Question:
how do i get opening and closing balance for each productCode using the screenshot table.
sql server 2008.
From the shot, the product code 1 has been issued twice and the last balance reflects the current balance....i need to get the last balance for all product codes.
'''
select TOP 1 Balance as OpeningBalance
from StockTransfer where ProductCode = 1 and TransferType = 'Product'
and TransactionDate between '2013-03-17' and '2013-03-22'
select TOP 1 Balance as ClosingBalance
from StockTransfer where ProductCode = 1 and TransferType = 'Product'
and TransactionDate between '2013-03-17' and '2013-03-22'
order by TransactionDate desc
'''
but this only works for one product.
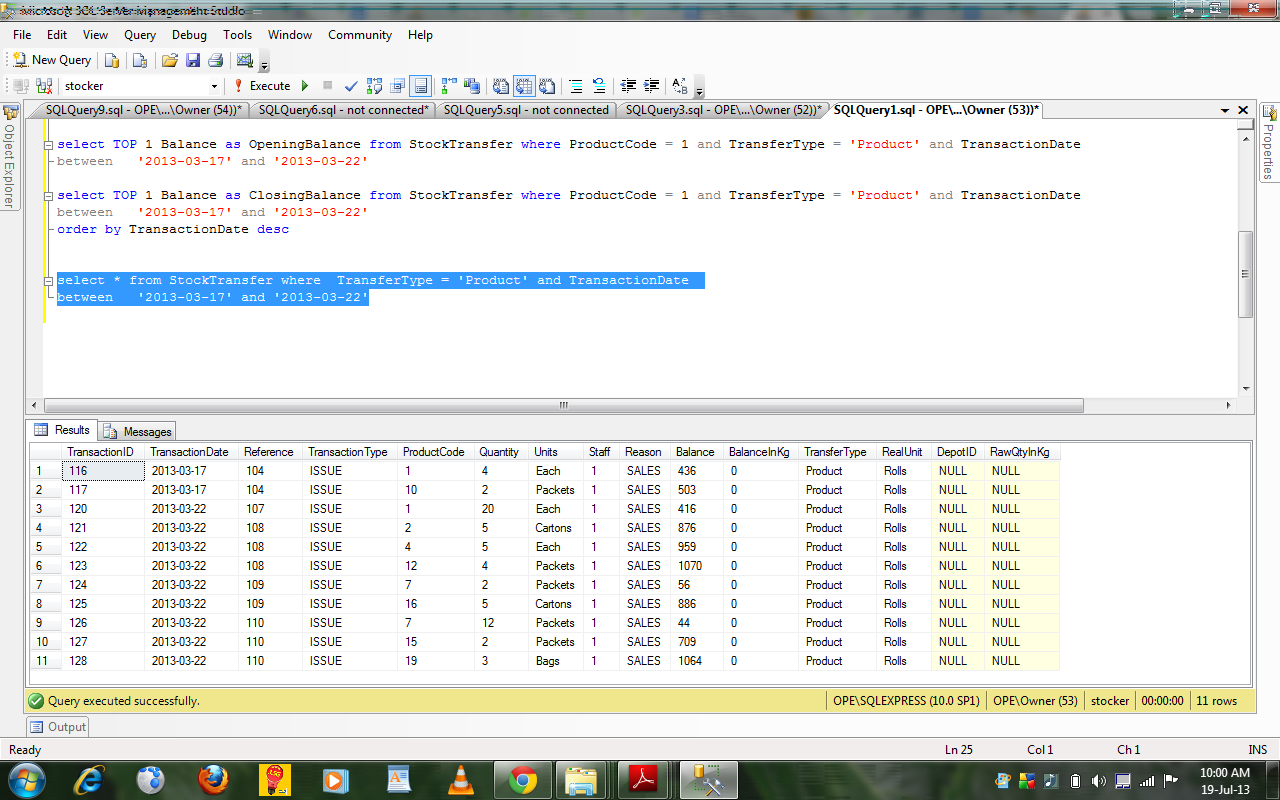
Answer: Try this
'''
SELECT
(select TOP 1 Balance as OpeningBalance
from StockTransfer
where ProductCode = ST.ProductCode and TransferType = 'Product'
and TransactionDate between '2013-03-17' and '2013-03-22'
) As opening balance,
(select TOP 1 Balance as ClosingBalance
from StockTransfer
where ProductCode = ST.ProductCode and TransferType = 'Product'
and TransactionDate between '2013-03-17' and '2013-03-22'
order by TransactionDate desc
) as colosing balance
FROM
StockTransfer ST
WHERE TransactionDate between '2013-03-17' and '2013-03-22'
GROUP BY ProductCode
'''
this will returns the same result for entire products